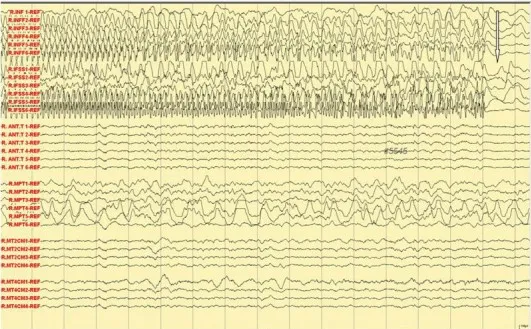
Ictal subdural EEG: end of the kissing behavior, no postictal confusion.
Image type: electrography (eeg)